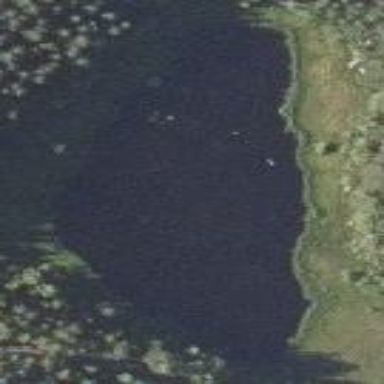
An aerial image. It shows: Lake with natural water.